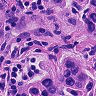
Metastatic tissue present: yes